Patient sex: M
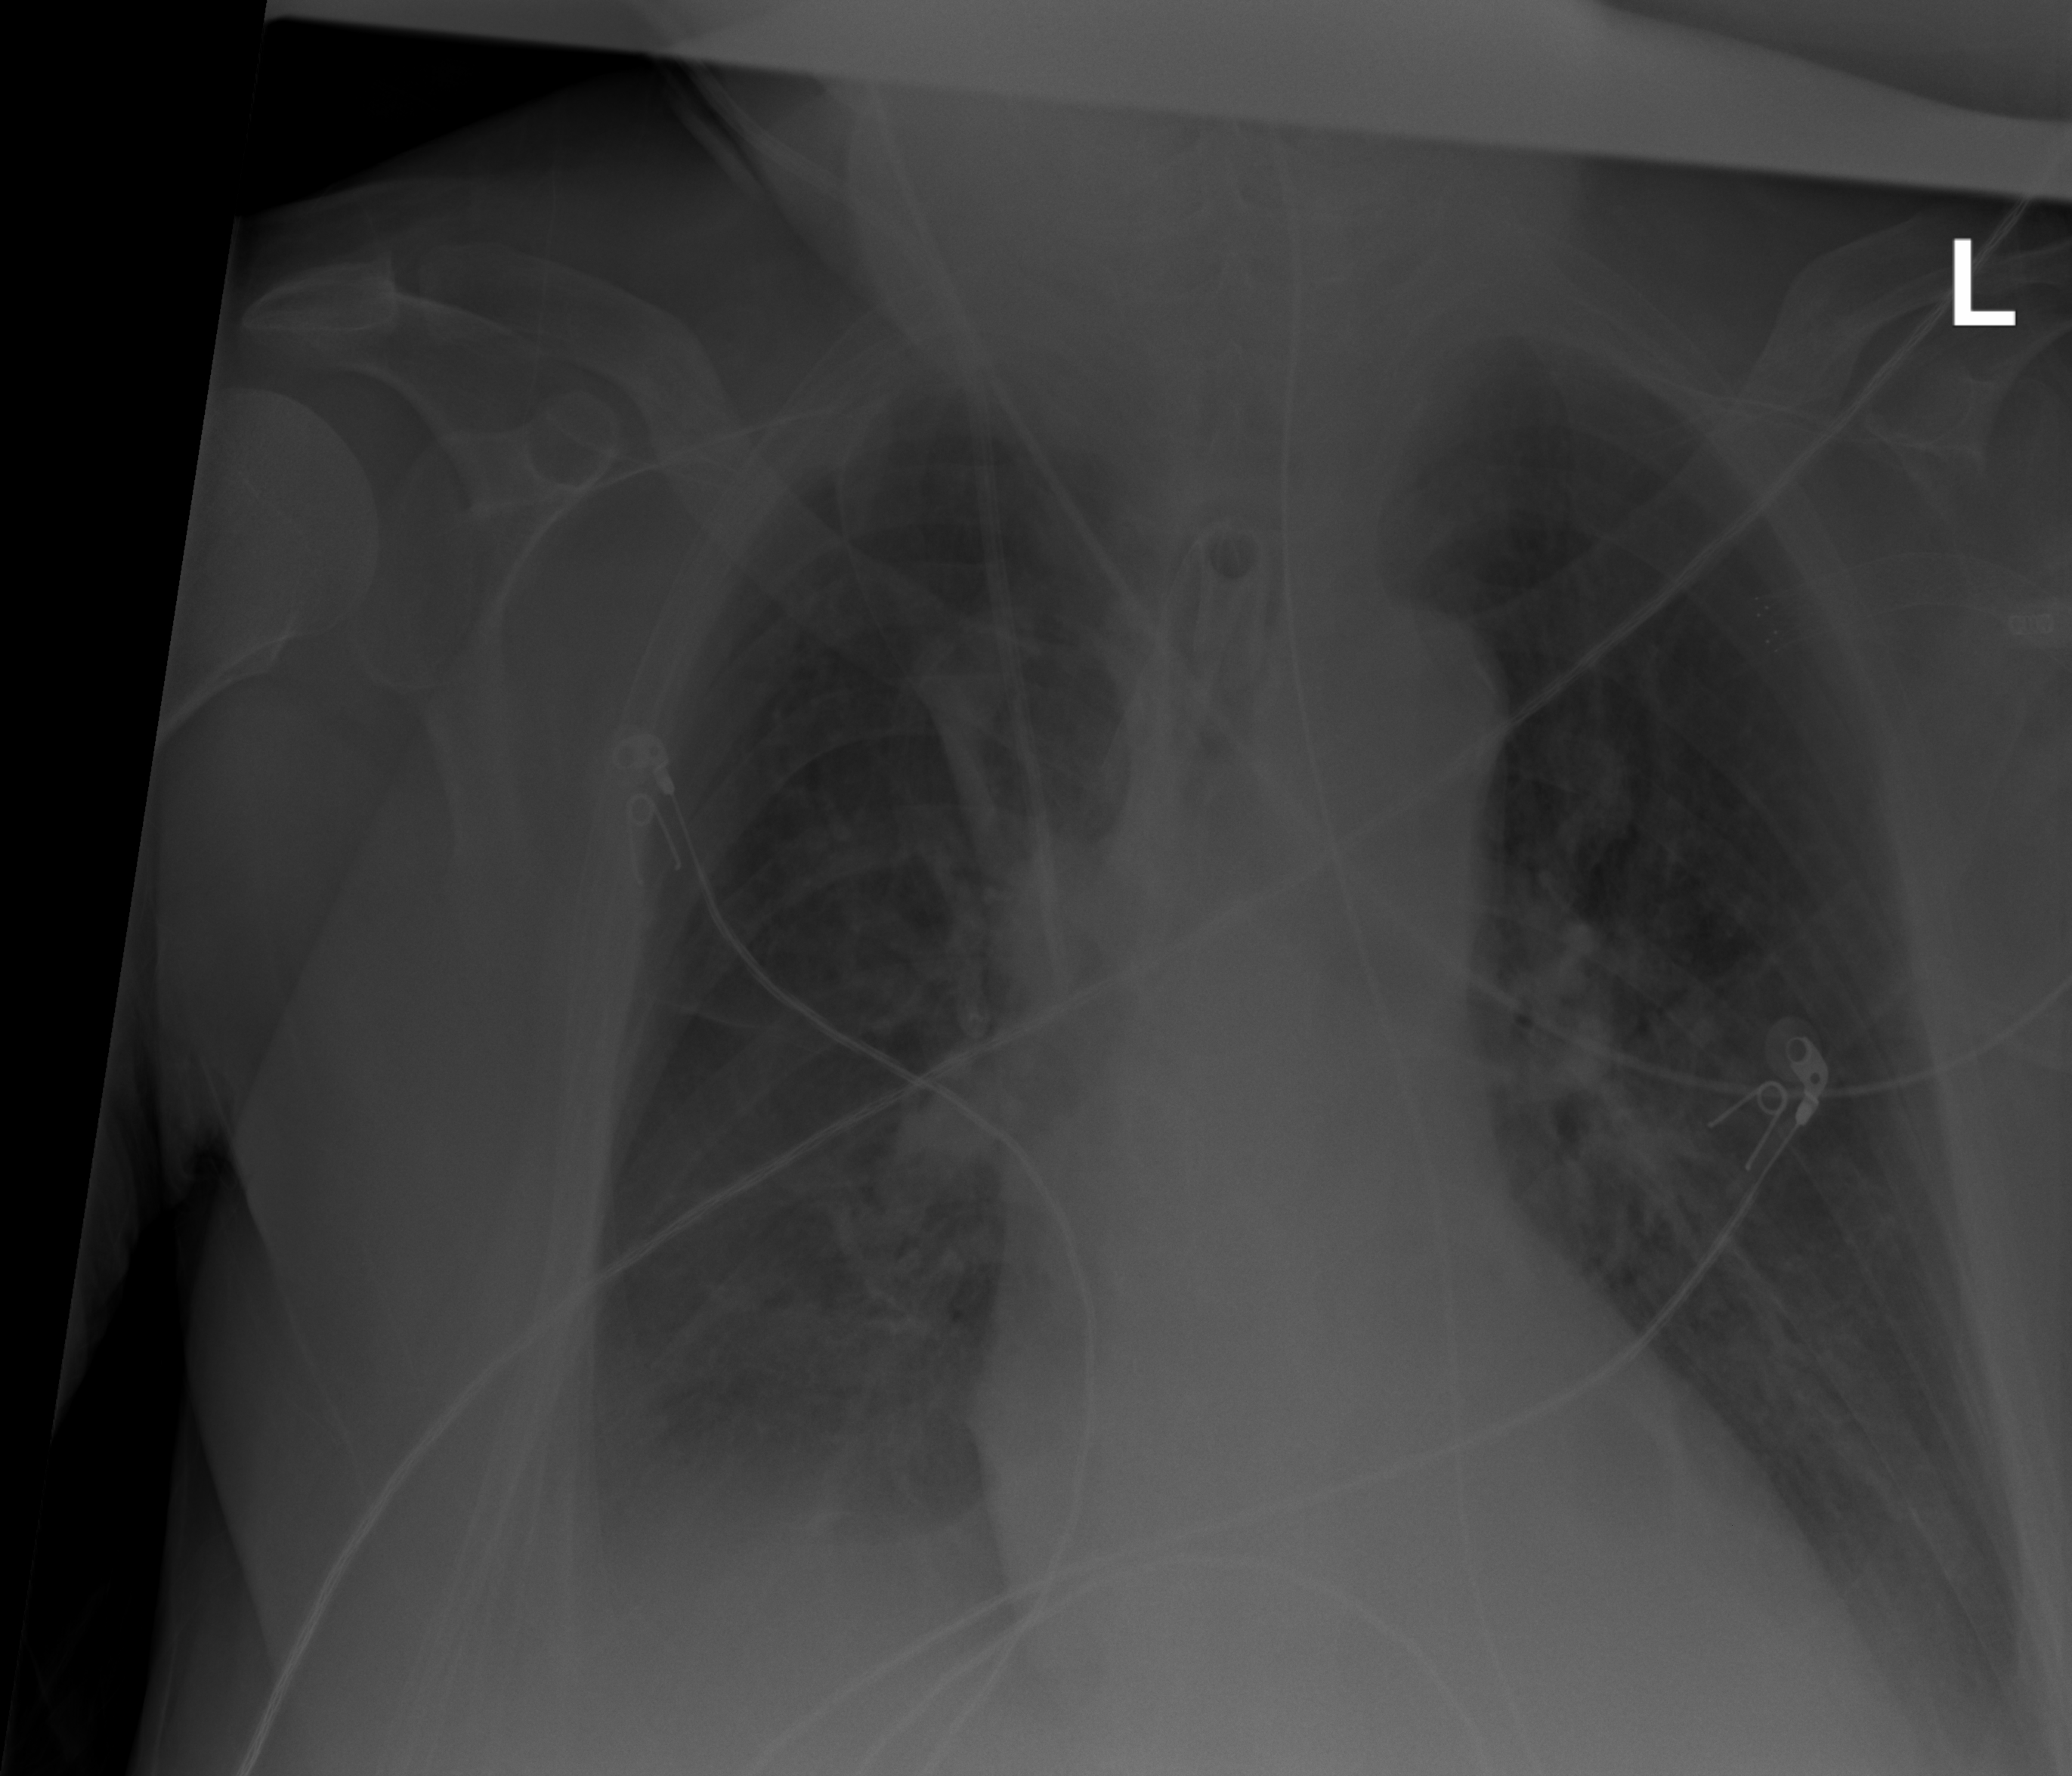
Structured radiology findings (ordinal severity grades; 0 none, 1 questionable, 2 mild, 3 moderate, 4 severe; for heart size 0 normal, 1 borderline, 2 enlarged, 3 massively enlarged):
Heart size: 2
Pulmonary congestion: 2
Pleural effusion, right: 2
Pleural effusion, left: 2
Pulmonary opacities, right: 0
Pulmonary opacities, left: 2
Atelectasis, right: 2
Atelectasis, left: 2